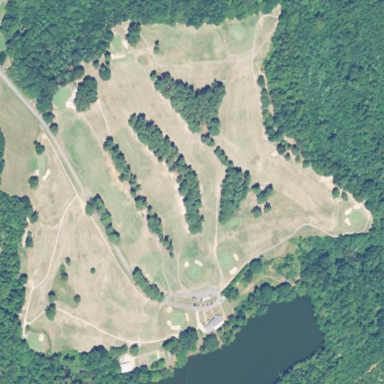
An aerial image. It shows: Golf course.